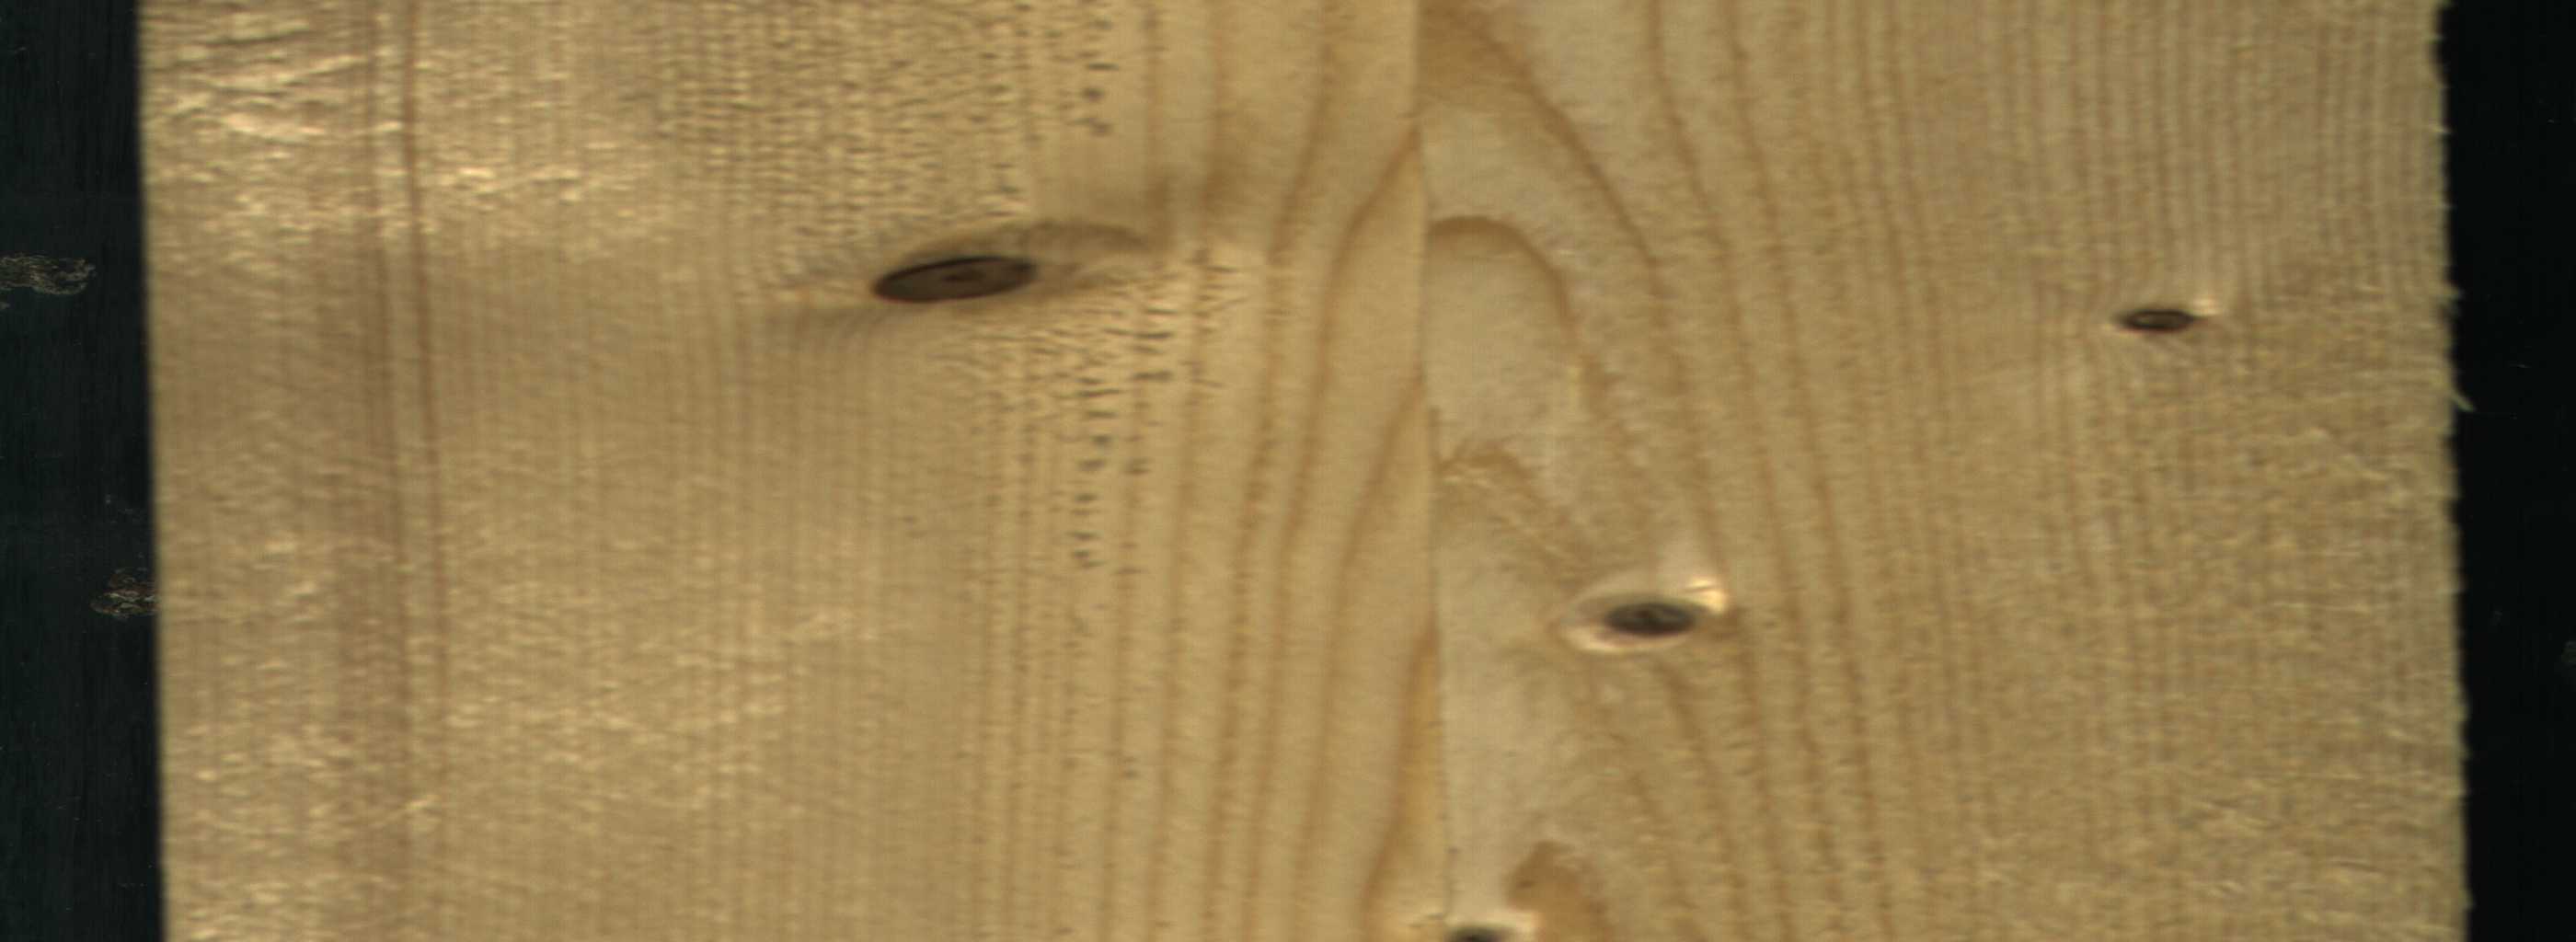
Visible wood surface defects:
Dead_Knot
Dead_Knot
Dead_Knot
Dead_Knot